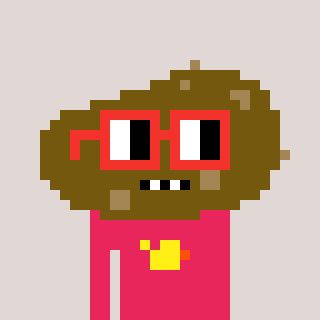
a pixel art character with square red glasses, a potato-shaped head and a redpinkish-colored body on a warm background